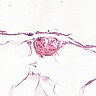
Metastatic tissue present: no